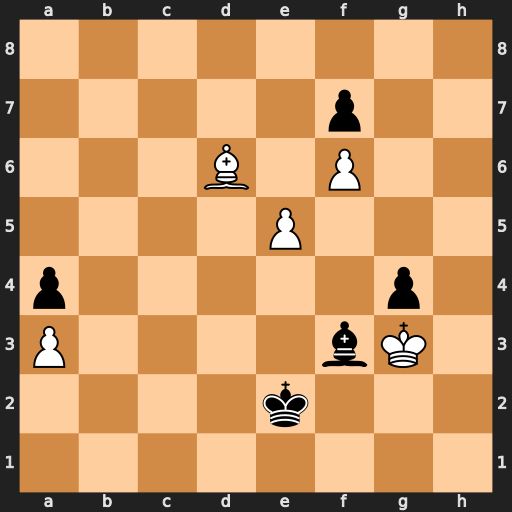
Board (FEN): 8/5p2/3B1P2/4P3/p5p1/P4bK1/4k3/8
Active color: w
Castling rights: -
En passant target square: -
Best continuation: e6 Bd5 e7 Bc6 Kxg4